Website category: jobs
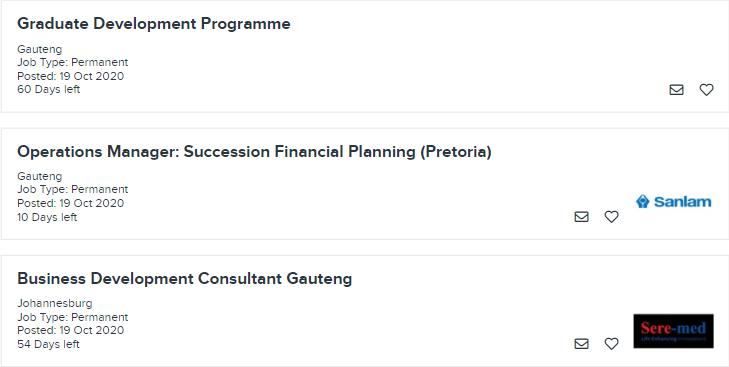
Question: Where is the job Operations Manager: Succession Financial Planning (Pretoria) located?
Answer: Gauteng

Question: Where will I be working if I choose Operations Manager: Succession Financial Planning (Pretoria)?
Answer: Gauteng

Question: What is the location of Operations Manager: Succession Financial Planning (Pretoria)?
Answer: Gauteng

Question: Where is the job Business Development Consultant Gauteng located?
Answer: Johannesburg

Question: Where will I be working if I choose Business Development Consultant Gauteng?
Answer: Johannesburg

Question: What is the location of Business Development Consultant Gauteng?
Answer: Johannesburg

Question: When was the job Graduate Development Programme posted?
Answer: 19 Oct 2020

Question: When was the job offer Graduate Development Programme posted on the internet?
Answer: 19 Oct 2020

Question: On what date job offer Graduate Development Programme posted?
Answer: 19 Oct 2020

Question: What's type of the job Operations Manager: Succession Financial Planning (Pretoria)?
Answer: Job Type: Permanent

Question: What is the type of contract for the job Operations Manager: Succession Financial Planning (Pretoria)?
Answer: Job Type: Permanent

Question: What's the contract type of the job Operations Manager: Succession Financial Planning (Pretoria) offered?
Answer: Job Type: Permanent

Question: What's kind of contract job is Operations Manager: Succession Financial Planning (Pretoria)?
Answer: Job Type: Permanent

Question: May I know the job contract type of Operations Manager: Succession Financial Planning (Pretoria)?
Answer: Job Type: Permanent

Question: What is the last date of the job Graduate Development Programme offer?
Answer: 60 Days left

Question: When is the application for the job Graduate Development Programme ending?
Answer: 60 Days left

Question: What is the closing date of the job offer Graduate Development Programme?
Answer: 60 Days left

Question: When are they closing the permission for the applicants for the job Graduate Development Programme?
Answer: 60 Days left

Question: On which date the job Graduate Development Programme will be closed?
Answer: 60 Days left

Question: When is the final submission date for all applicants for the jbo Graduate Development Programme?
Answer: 60 Days left

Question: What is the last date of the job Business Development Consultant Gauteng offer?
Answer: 54 Days left

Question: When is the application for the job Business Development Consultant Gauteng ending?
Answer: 54 Days left

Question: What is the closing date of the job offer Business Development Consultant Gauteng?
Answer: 54 Days left

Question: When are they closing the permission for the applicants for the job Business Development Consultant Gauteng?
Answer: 54 Days left

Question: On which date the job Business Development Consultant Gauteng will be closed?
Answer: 54 Days left

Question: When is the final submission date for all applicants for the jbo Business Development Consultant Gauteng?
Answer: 54 Days left

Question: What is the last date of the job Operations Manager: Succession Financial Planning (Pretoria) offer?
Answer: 10 Days left

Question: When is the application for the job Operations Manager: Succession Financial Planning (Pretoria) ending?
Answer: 10 Days left

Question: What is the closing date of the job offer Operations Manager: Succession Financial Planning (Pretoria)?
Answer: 10 Days left

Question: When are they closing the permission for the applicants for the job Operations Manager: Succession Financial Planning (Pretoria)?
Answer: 10 Days left

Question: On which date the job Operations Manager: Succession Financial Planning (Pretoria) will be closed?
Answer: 10 Days left

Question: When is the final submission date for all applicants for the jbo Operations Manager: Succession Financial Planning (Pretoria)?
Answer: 10 Days left

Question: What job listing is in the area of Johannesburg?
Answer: Business Development Consultant Gauteng

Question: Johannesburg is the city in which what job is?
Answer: Business Development Consultant Gauteng

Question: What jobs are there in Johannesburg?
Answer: Business Development Consultant Gauteng

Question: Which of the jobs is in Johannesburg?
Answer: Business Development Consultant Gauteng

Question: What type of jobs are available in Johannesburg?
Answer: Business Development Consultant Gauteng

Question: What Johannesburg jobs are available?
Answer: Business Development Consultant Gauteng